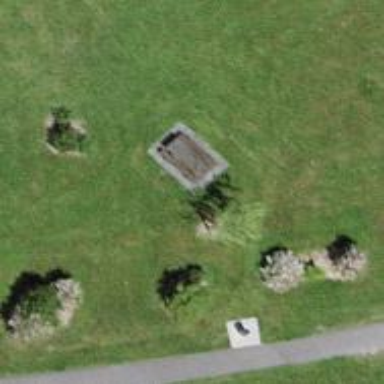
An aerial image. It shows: Picnic table located in leisure land area.